Question: My present TextMate theme (Ruby Blue) is nice, except there's one annoying attribute that I haven't been able to fix.
When editing CSS, it doesn't apply any color to "word values" for properties.
See screenshot below -- for 'width: 90%', the 90% is highlighted. However, for 'display: block', 'block' gets no highlighting.

What's the TextMate selector to allow me to color this? I tried experimenting with different options in the theme editor and haven't been able to find it yet.
Thanks!
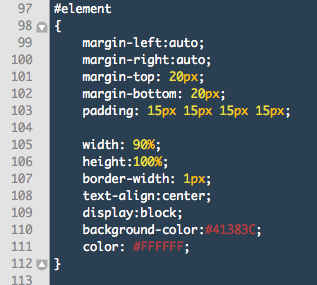
Answer: It's 'support.constant.property-value.css'.
(Hint: If you put your cursor in a word and press ++, a tooltip will popup and tell you the current selector for the cursor position, as well as any parent selectors.)